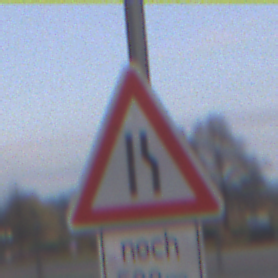
Verkehrszeichen: EinseitigVerengteFahrbahnRechts
Zusatzzeichen unten: LaengeEinerStrecke3
Umgebung: Outdoor, Urban
Tageszeit: MorningAfternoon
Wetter: PartlyCloudy
Licht: Natural
Jahreszeit: NotSpecified
Kontrast: LowContrast